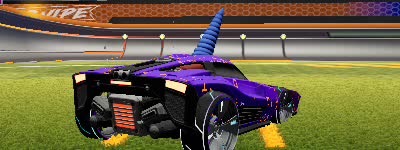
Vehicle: breakout